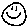
Label: smiley face